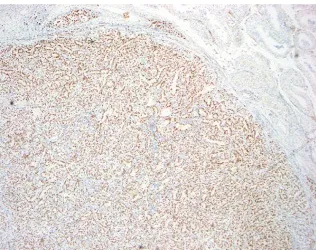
Strong nuclear expression of PAX8 consistent with renal origin.
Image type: pathology (immunostaining)